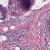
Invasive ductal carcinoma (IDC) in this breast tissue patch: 0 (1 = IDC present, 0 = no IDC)